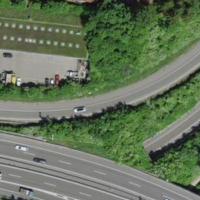
EUNIS habitat code: 57
Species observed at this site:
Hippocrepis emerus